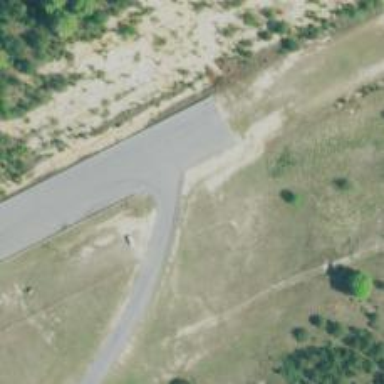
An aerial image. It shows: Raceway road.